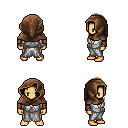
a pixel art fantasy rpg character, male body template, human, tanned skin, white robe, gold greaves, brown long hairstyle, cloth hood, leather bracers, four views (front, back, left, right), 2x2 character sprite sheet, small pixel art, hard edges, no anti-aliasing